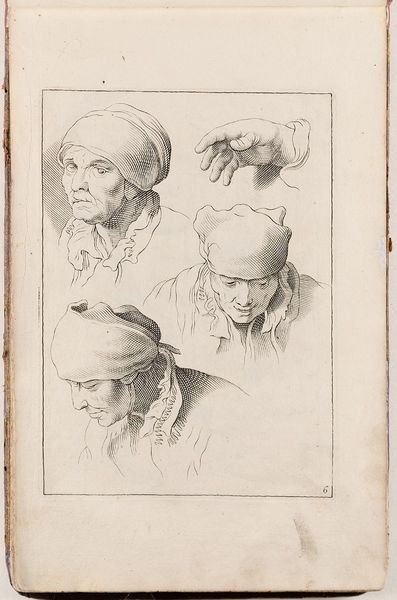
Titel: Kopf- und Handstudien, Blatt 6 aus der Folge 'Fondamenten der Teecken-Konst aerdigh geinverteert door Abraham Bloemaert'
Künstler: Abraham Bloemaert
Standort: Hamburg
Institution: Museum für Kunst und Gewerbe Hamburg
Schlagwörter: akt, hand, kopf, mann, frau, profil, skizze, zeichnung, alt, jung, arm, gesicht, kragen, portrait, figur, kopfbedeckung, papier, studie, grafik, graphik, kopftuch, fotografie, photographie, druckgraphik, druckgrafik, stich, seite, gebückt, kopfstudie, kupferstich, teile, anatomiestudie, dreifach, handstudie, gerippt, figurenstudie, zeichenkunst, reproduktionen, 6, druckerzeugnisse, körper, körperteile, körpers, ornamentstich, vorlageblätter